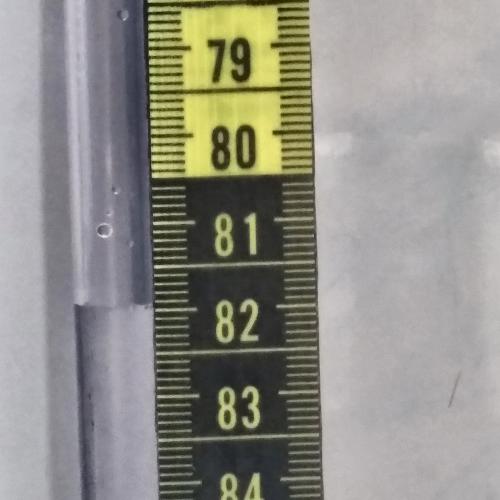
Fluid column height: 81.9 cm